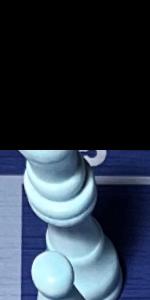
Label: King_White